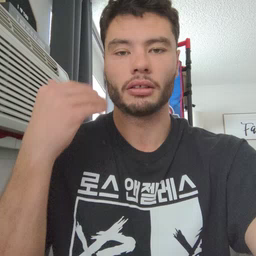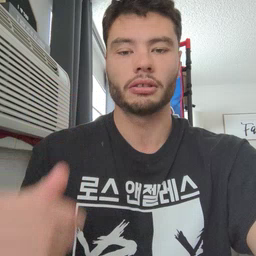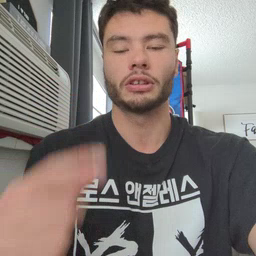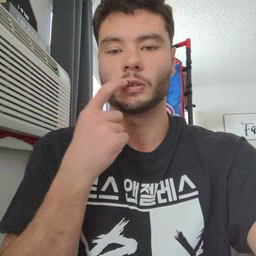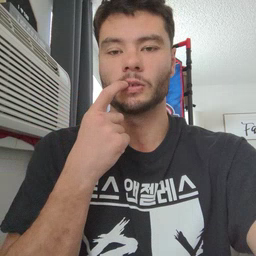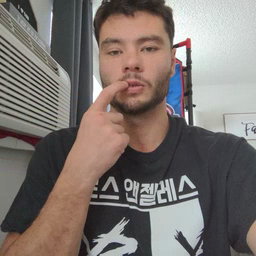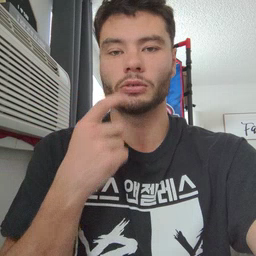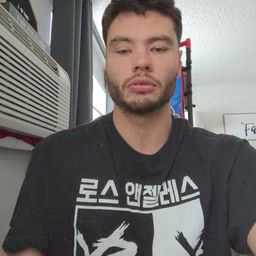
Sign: tooth